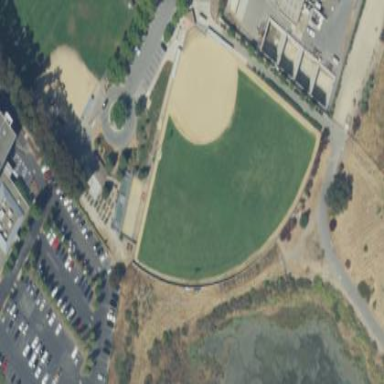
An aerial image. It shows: Baseball pitch for leisure land activities.